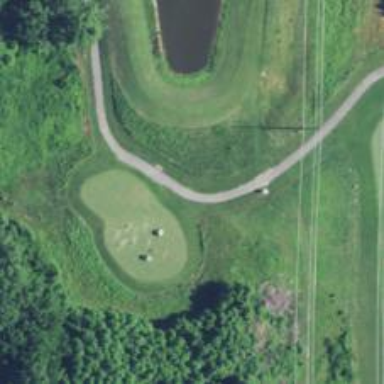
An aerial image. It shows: Path for both roads and golfers.